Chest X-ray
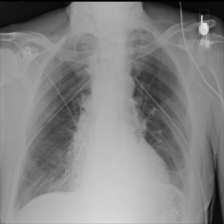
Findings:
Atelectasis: negative
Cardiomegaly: negative
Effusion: negative
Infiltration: negative
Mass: negative
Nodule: negative
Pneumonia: negative
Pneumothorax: negative
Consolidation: negative
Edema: negative
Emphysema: negative
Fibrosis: negative
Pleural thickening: negative
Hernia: negative